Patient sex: M
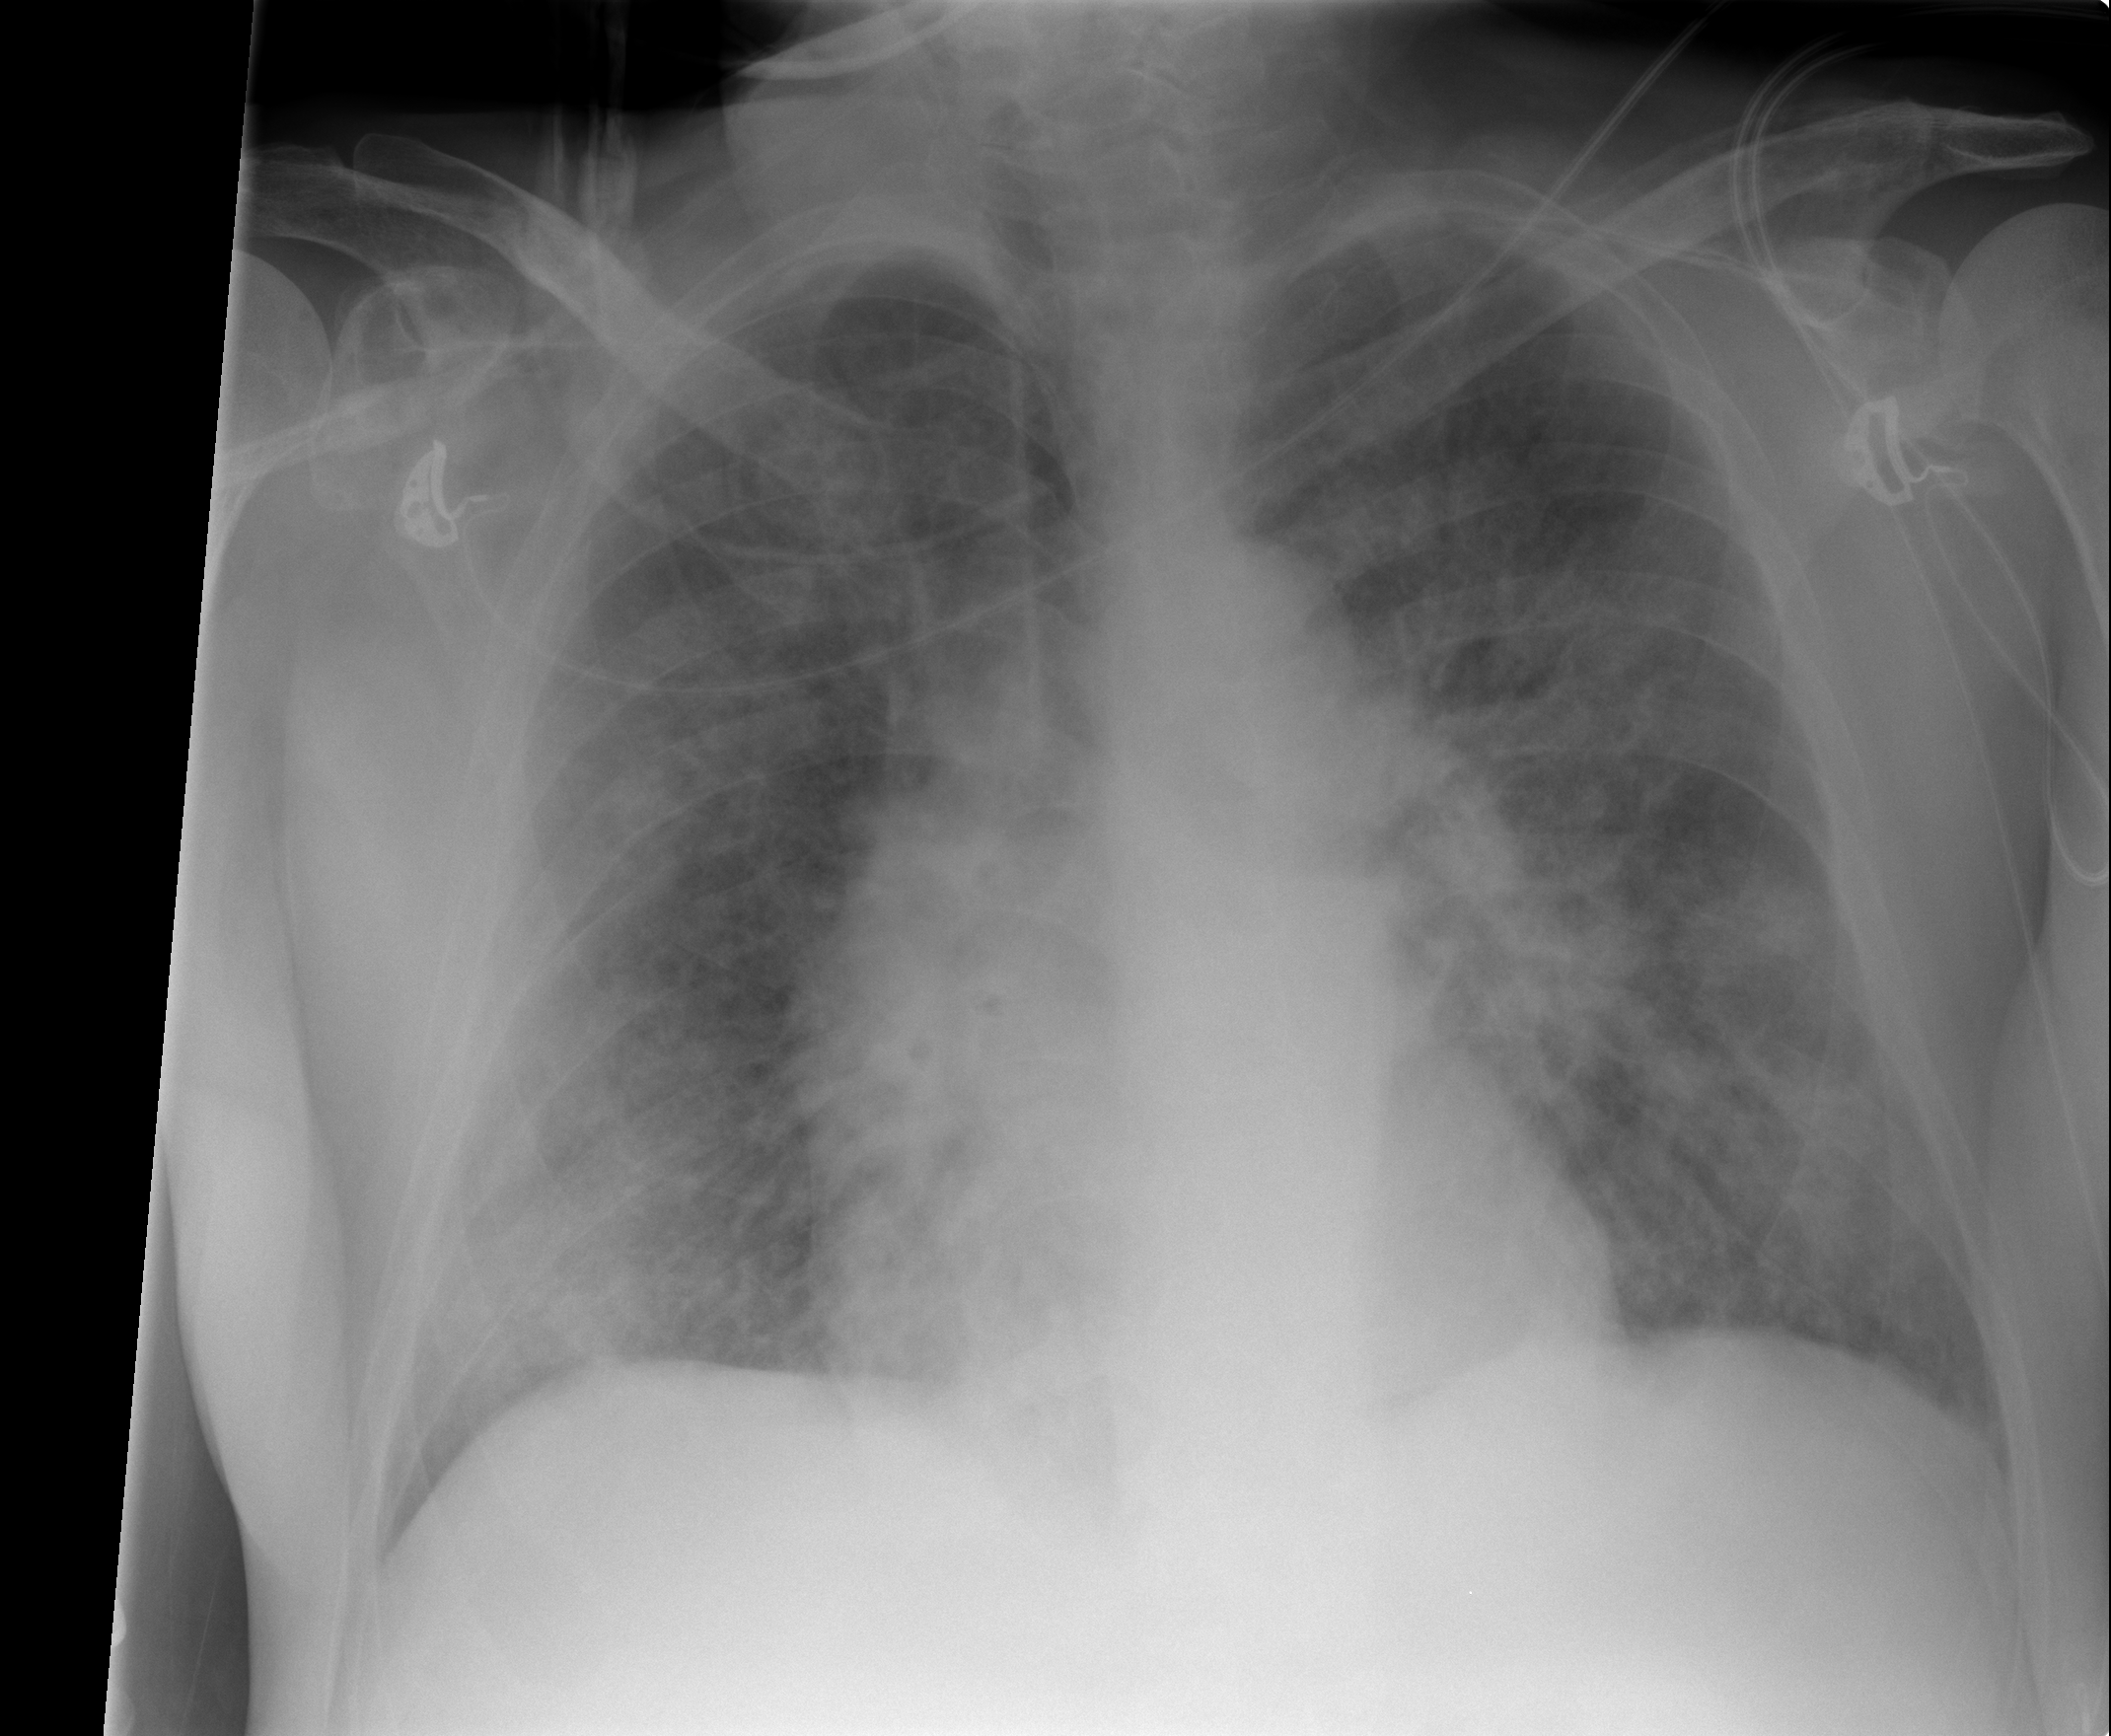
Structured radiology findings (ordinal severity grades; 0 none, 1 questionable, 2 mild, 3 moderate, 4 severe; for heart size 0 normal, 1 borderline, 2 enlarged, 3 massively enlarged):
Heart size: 0
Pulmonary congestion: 0
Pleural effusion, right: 0
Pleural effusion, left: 0
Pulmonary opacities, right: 3
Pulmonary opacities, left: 3
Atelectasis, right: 2
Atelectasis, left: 2